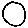
Label: moon